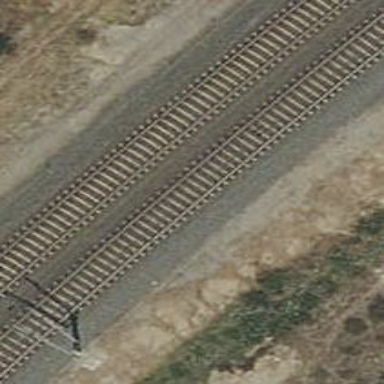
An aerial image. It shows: Railway with electrified contact lines.